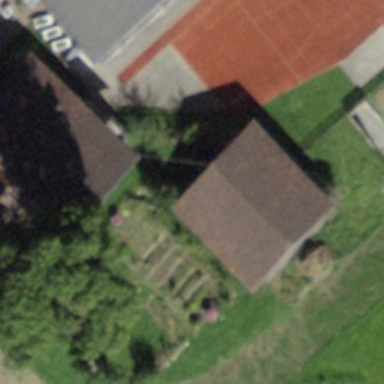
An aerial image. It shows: Barn.